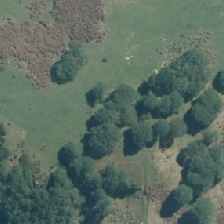
Land cover: indigenous_forest